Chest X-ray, AP view. Patient: 28 years old, sex F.
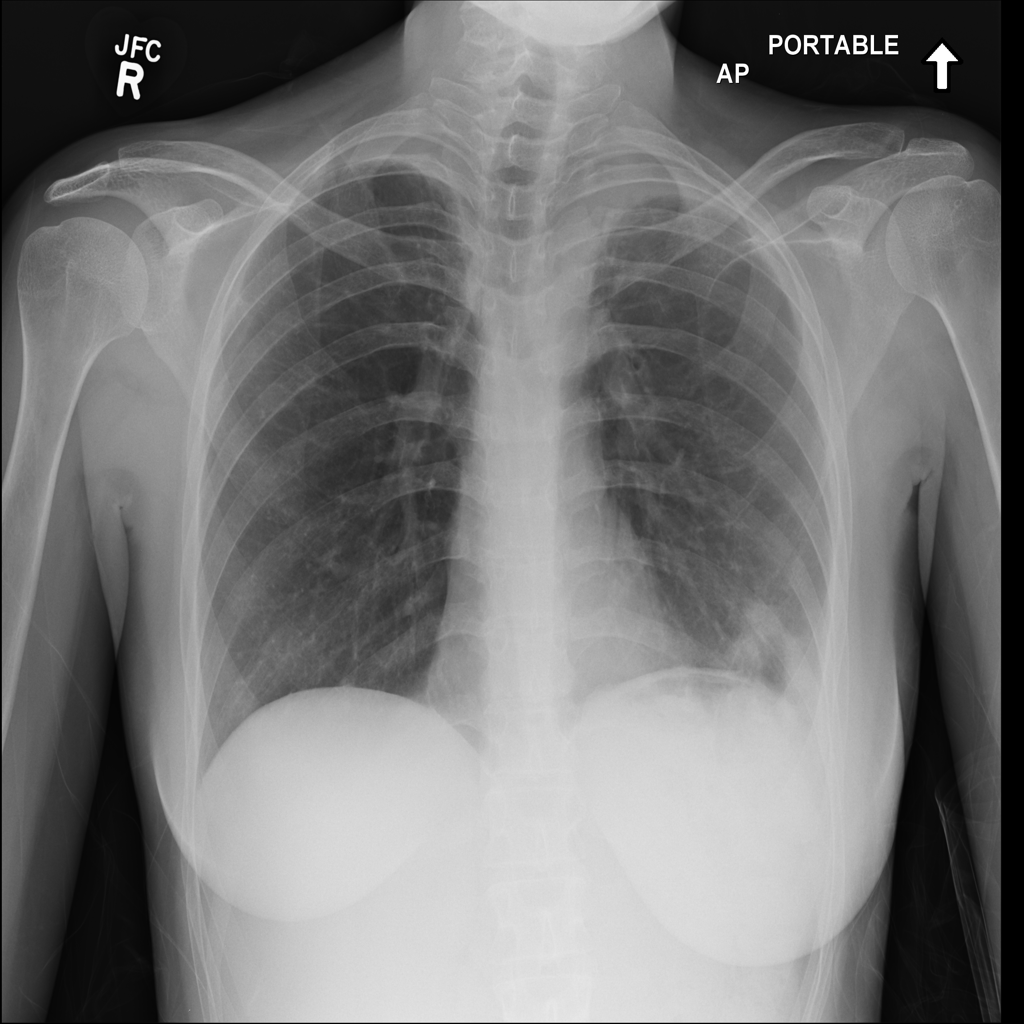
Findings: Atelectasis, Nodule